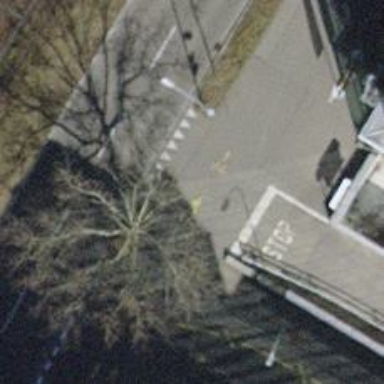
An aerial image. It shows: Unmarked crossing with traffic calming table.